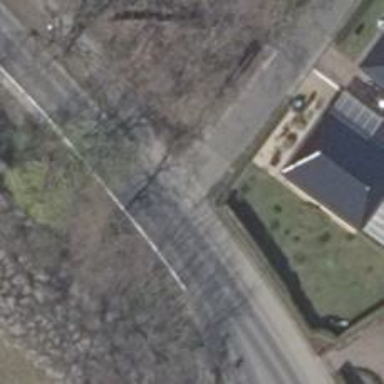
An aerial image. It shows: Uncontrolled crossing on the road.